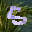
Label: 5